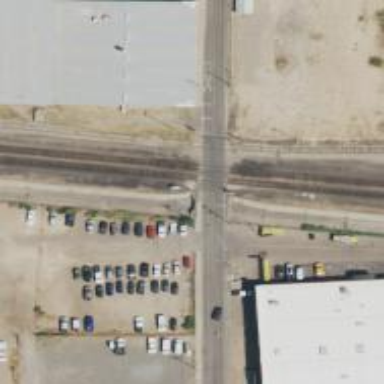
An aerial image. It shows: Railway level crossing.